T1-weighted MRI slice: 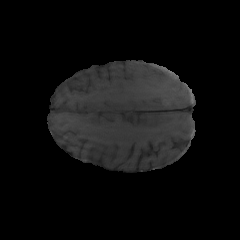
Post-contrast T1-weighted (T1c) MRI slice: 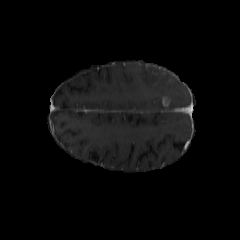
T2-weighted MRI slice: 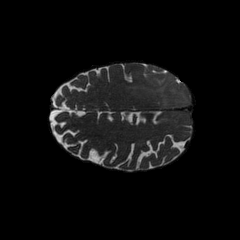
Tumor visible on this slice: yes